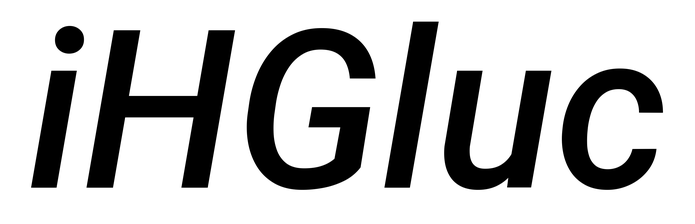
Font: Roboto-Italic_Medium_Italic